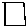
Label: square